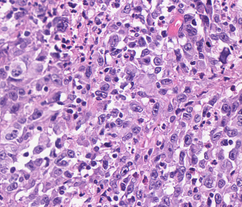
Tumor epithelial tissue: yes
Tumor-associated stroma tissue: no
Normal tissue: no